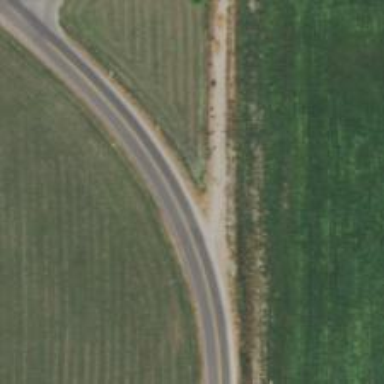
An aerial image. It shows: Track road.